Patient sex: M
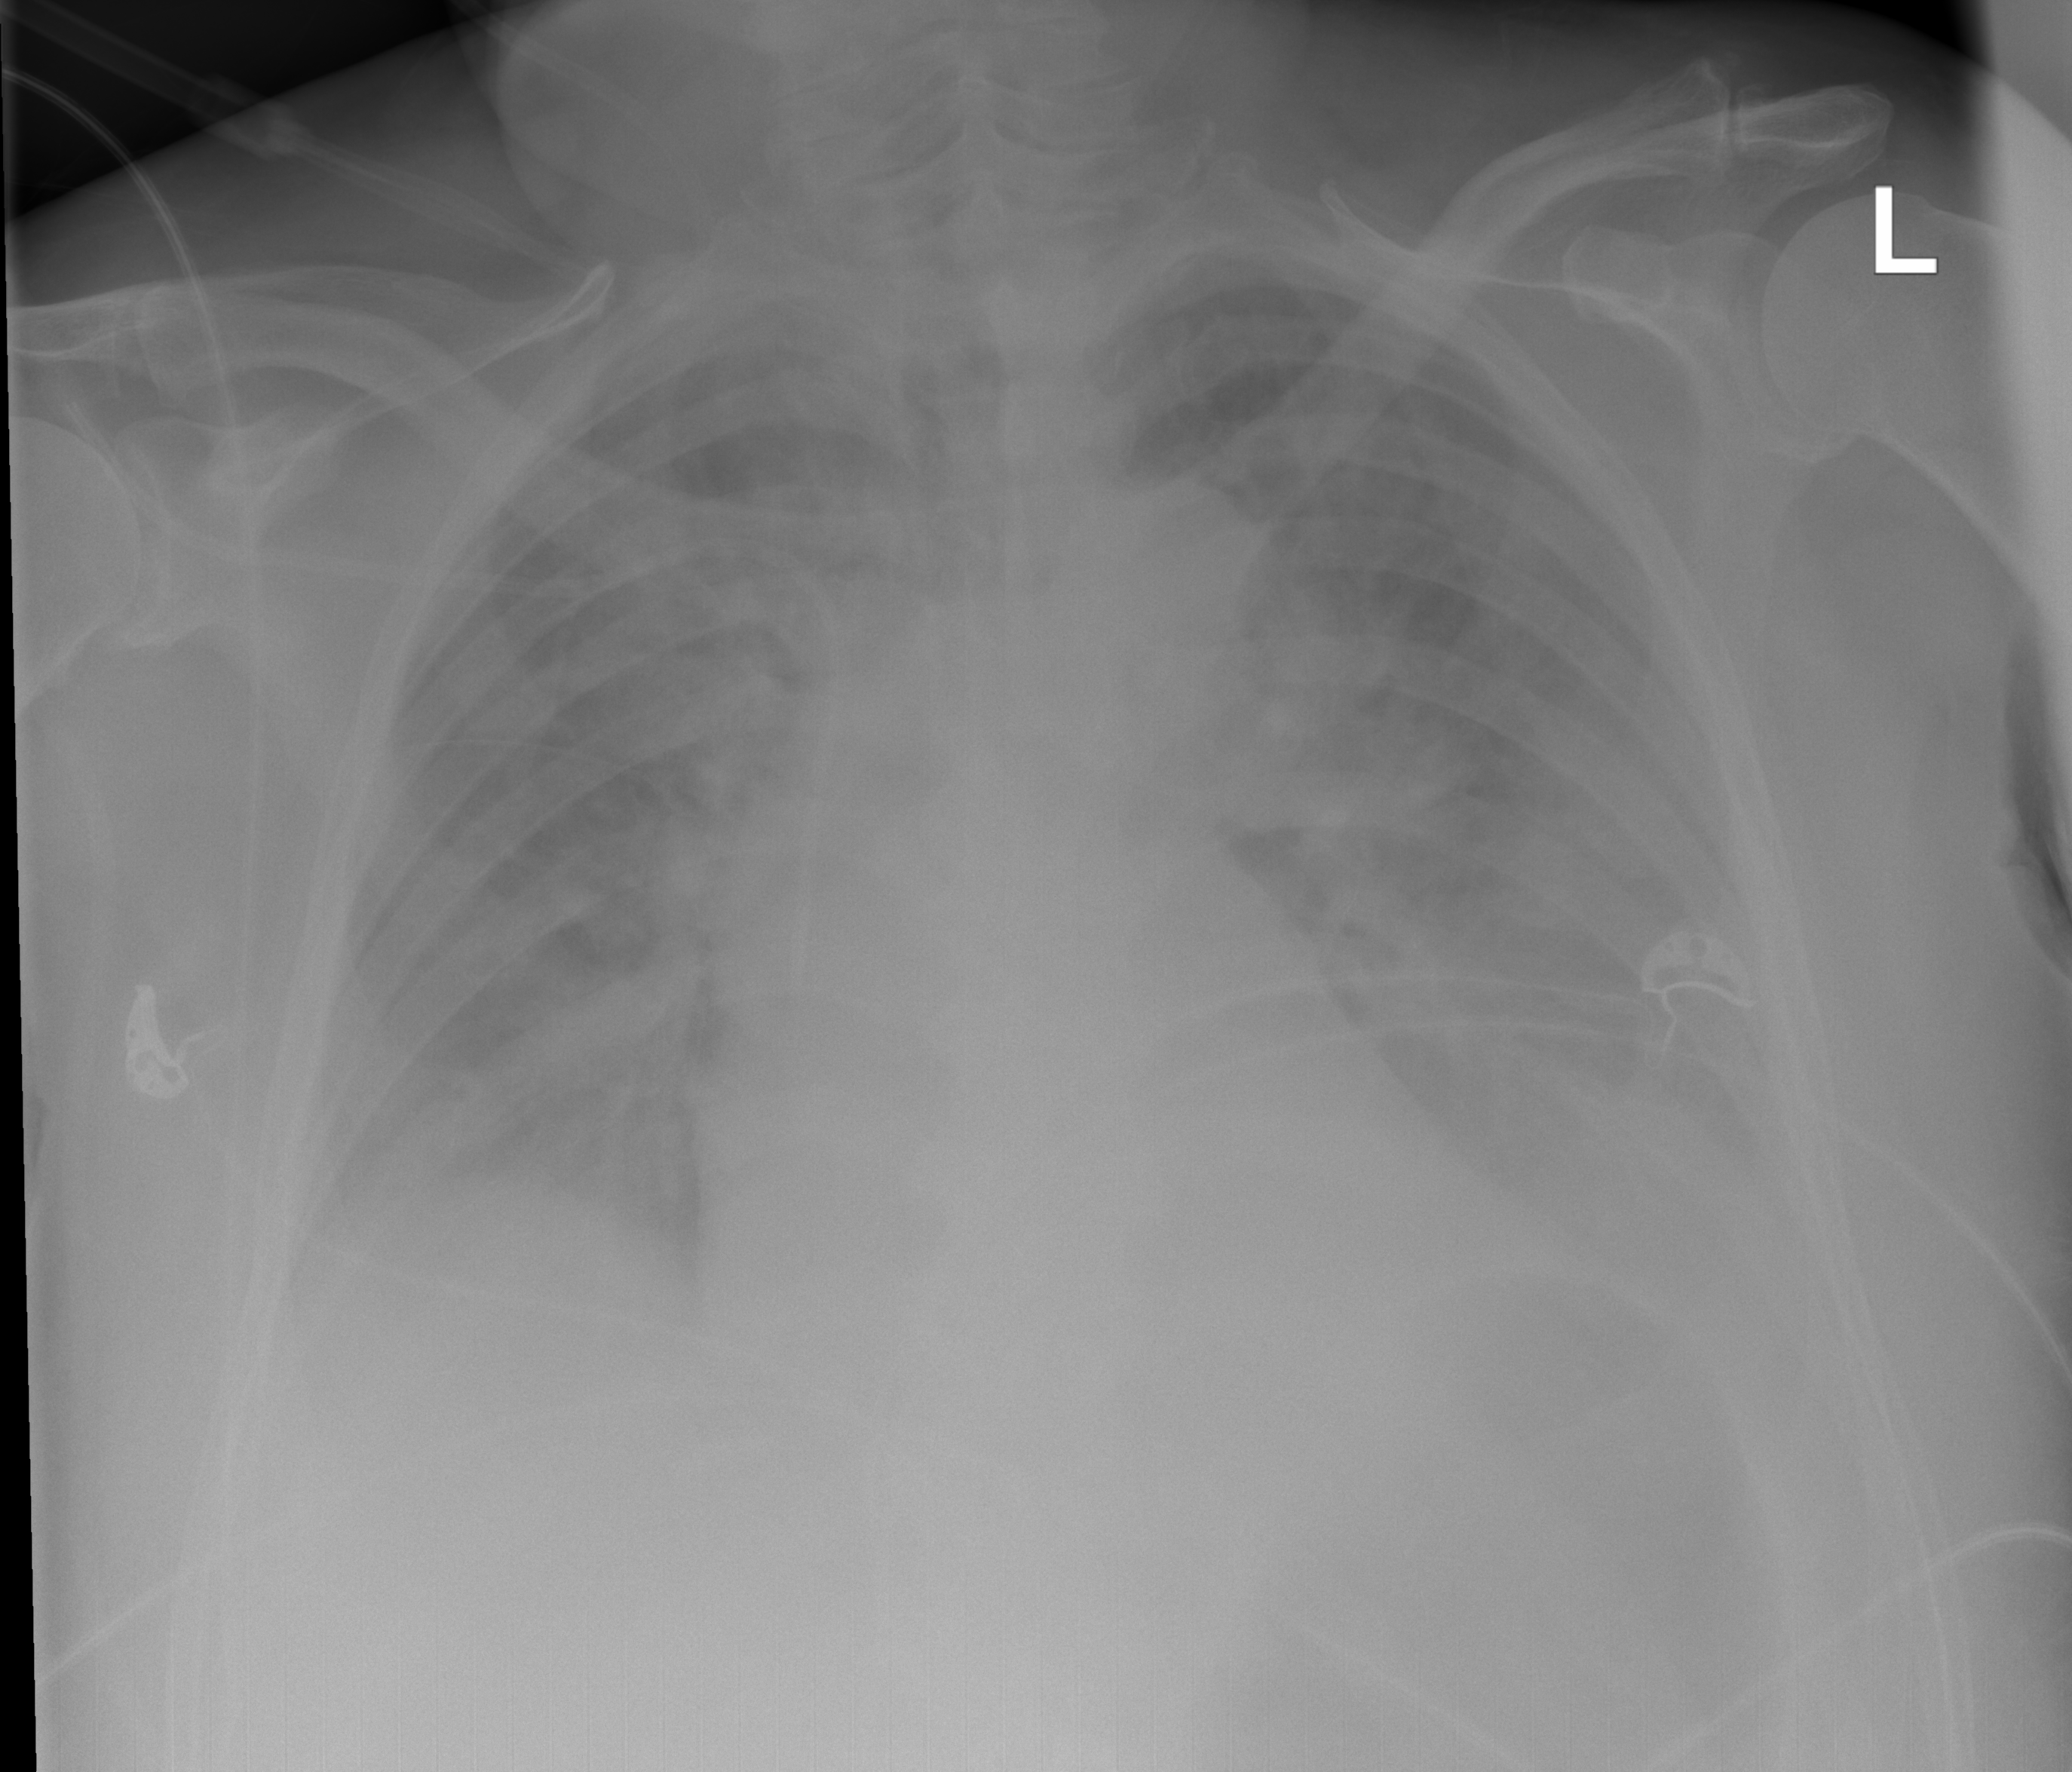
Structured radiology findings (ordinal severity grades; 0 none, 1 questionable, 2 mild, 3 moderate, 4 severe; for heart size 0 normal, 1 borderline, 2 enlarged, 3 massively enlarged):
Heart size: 2
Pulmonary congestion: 2
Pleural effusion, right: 0
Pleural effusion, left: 3
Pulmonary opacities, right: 2
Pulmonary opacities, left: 2
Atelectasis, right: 0
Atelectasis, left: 2